Question: I'm almost 100% sure what I'm doing is exactly correct Here's what I have so far:
'''
<!DOCTYPE html>
<html>
<head>
<link rel="stylesheet" href="homepage.css"/>
</head>
<body>
<div id="menu">
<p>THE BIG BLUE SITE OF SAILING KNOWLEDGE</p>
</div>
</body>
</html>
'''
CSS:
'''
@font-face: {font-family: "ostrich-reg"; src: url('Fonts/ostrich-regular-webfont.ttf'); }
@font-face: {font-family: "ostrich-light"; src: url("Fonts/ostrich-light.ttf"); }
@font-face: {font-family: "collab"; src: url("Fonts/ColabThi.otf"); }
#menu {
position: fixed;
top: 0px;
left: 0px;
bottom: 0px;
height: 100vh;
width: 27%;
background: #2d5dac;
text-align: center;
}
#menu p {
color: white;
font-family: ostrich-reg;
font-size: 60px;
}
'''
There's really not much there, not much room for error, so I thought it was my file. I got the file from Font Squirrel, which from what I've heard is a pretty reliable source (I've used them several times before myself), but just for fun I ran it through their webfont generator and it still didn't work. Also, I've straight up tried using another file and got the same result (it was another format as well - .0tf). So I've got no idea. Any suggestions?
By the way, I know this won't work on IE, I literally just started making the site today and I'm not too concerned with that yet.
Here's what happens when I try filtering for fonts:

So, as long as I'm doing this right, I'm pretty sure that means the fonts aren't loading. Which is weird, because I'm pretty sure the path is indeed correct... The Fonts folder is in the same folder that the .html file is in, and the fonts are directly in the Fonts folder.
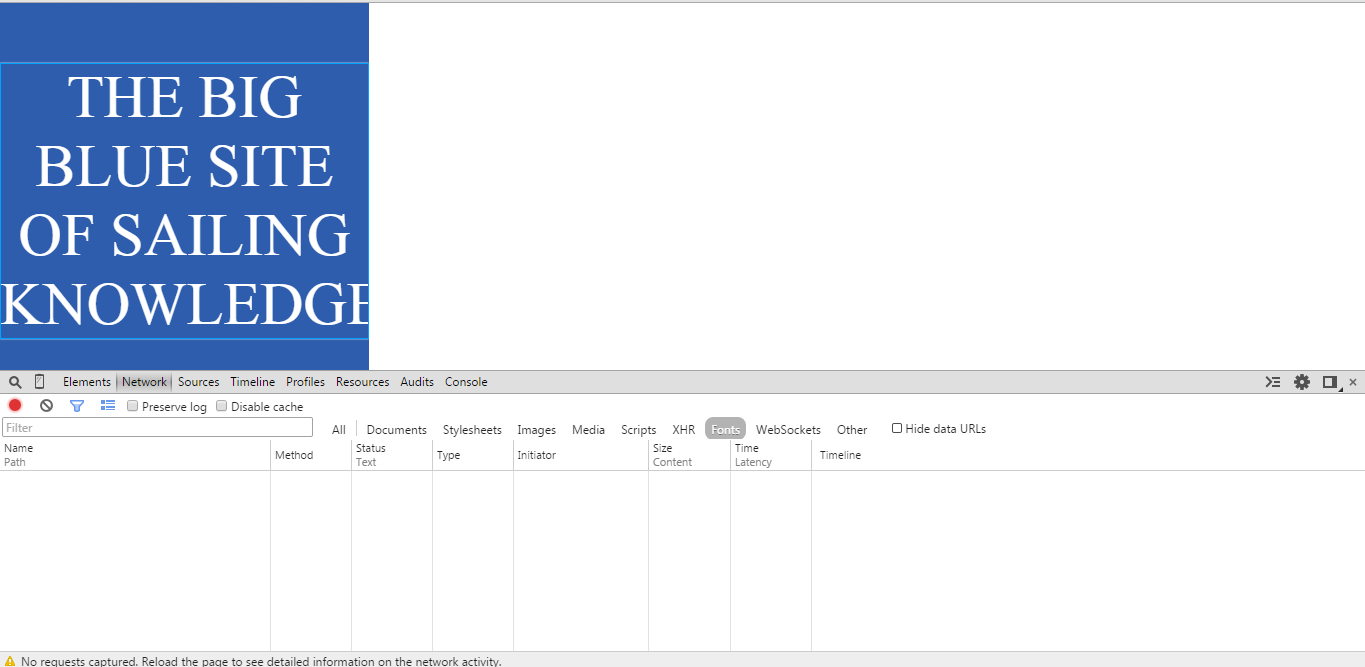
Answer: I used this font on one of my project. I used something like this in my CSS file (still I use my all font in this manner only)
CSS
'''
@font-face {
font-family: 'OstrichSansCondensedLight';
src: url('ostrich-light-webfont.eot');
src: url('ostrich-light-webfont.eot?#iefix') format('embedded-opentype'),
url('ostrich-light-webfont.woff') format('woff'),
url('ostrich-light-webfont.ttf') format('truetype'),
url('ostrich-light-webfont.svg#OstrichSansCondensedLight') format('svg');
font-weight: normal;
font-style: normal;
}
'''
But I used .eot, .woff, .ttf, .svg files. And yes it was working on IE8+ because I used 'src: url('ostrich-light-webfont.eot?#iefix') format('embedded-opentype'),'
let me know if you are facing any issue or any font file is missing I can try to find that for you.